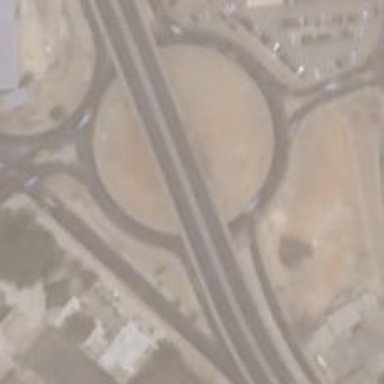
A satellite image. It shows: Roundabout on primary highway.